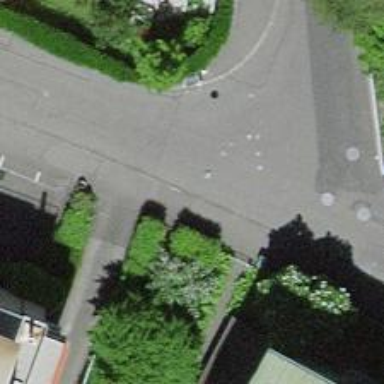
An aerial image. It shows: Kerb barrier.